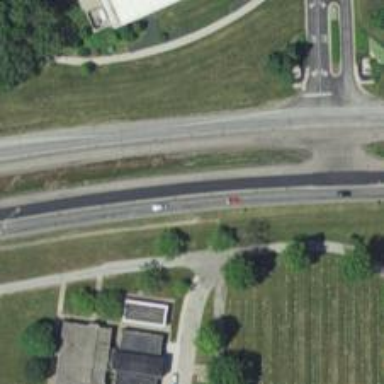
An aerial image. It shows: Trunk highway.